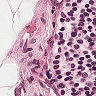
Metastatic tissue present: no